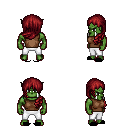
a pixel art fantasy rpg character, male body template, orc, green skin, brown sleeveless shirt, white pants, brunette left-swept hairstyle, black slippers, four views (front, back, left, right), 2x2 character sprite sheet, small pixel art, hard edges, no anti-aliasing